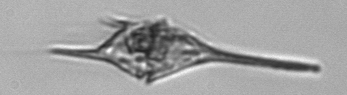
Label: Tripos_lineatus